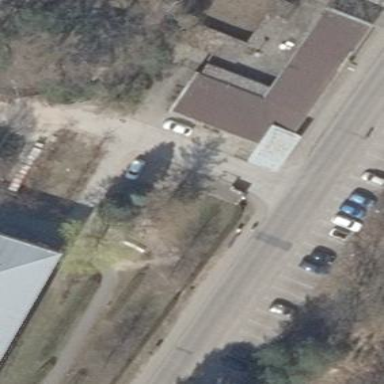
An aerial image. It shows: Retail building.